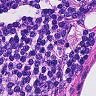
Metastatic tissue present: no